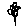
Label: flower